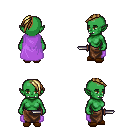
a pixel art fantasy rpg character, female body template, orc, green skin, lavender cape, robe skirt, blonde long mohawk hairstyle, brown slippers, dagger, four views (front, back, left, right), 2x2 character sprite sheet, small pixel art, hard edges, no anti-aliasing